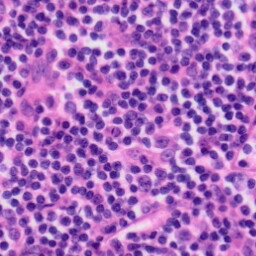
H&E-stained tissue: Tonsil